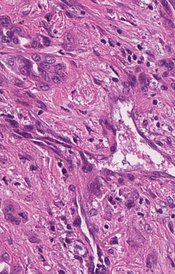
Tumor epithelial tissue: no
Tumor-associated stroma tissue: yes
Normal tissue: no